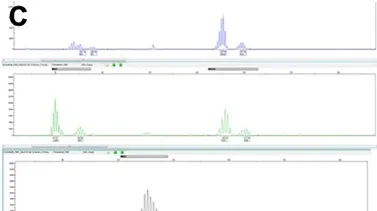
IHC x15.5.
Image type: chart (chart)